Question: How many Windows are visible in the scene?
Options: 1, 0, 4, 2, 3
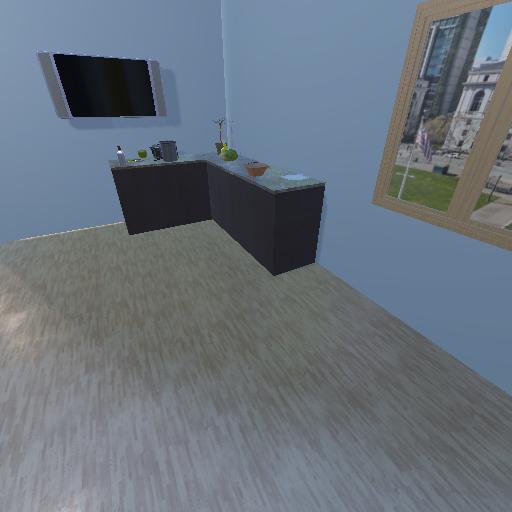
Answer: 1